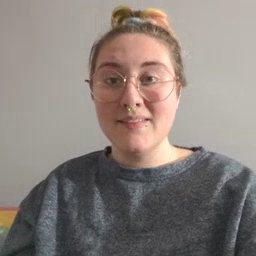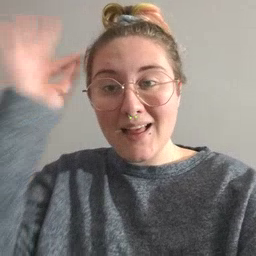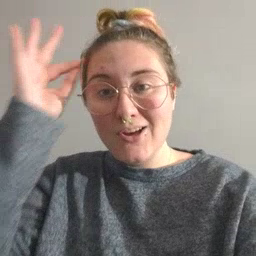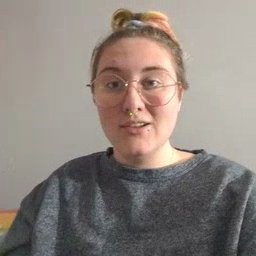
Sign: hair